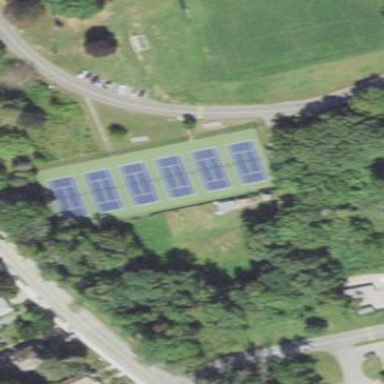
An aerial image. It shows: Tennis court on pitch designated for leisure land.